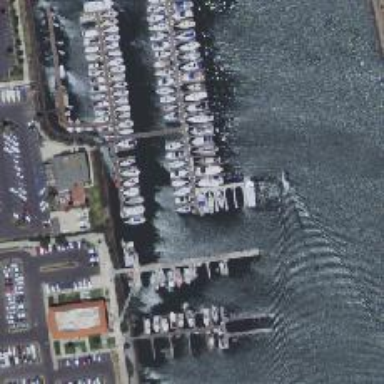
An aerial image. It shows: Man-made pier.